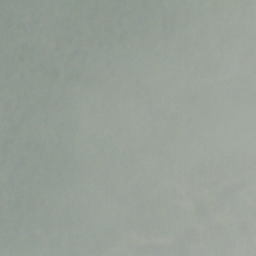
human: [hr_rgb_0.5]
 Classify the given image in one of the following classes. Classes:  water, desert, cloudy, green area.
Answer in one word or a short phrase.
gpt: cloudy